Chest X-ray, PA view. Patient: 44 years old, sex F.
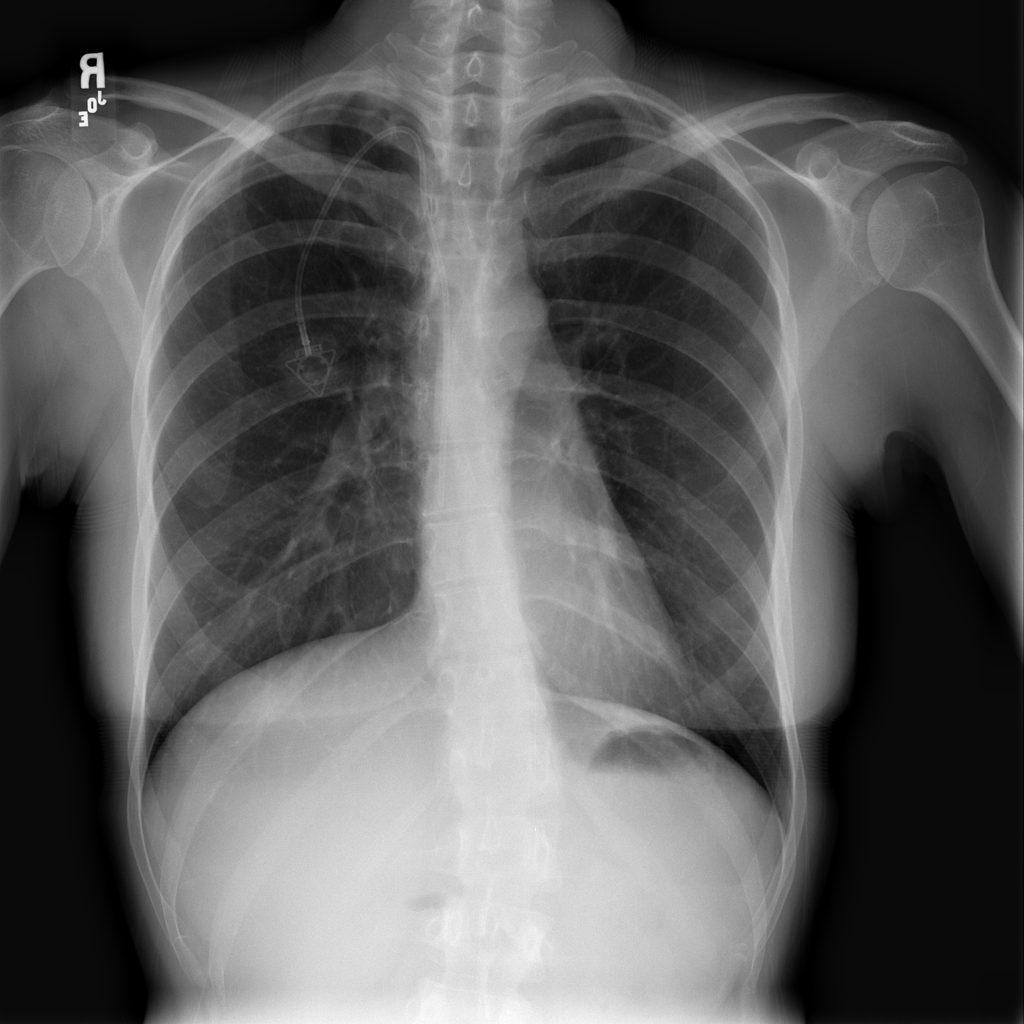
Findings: No Finding